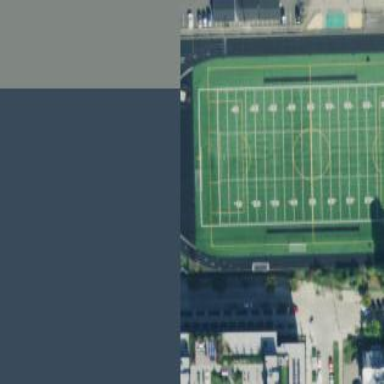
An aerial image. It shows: American football pitch with artificial turf.